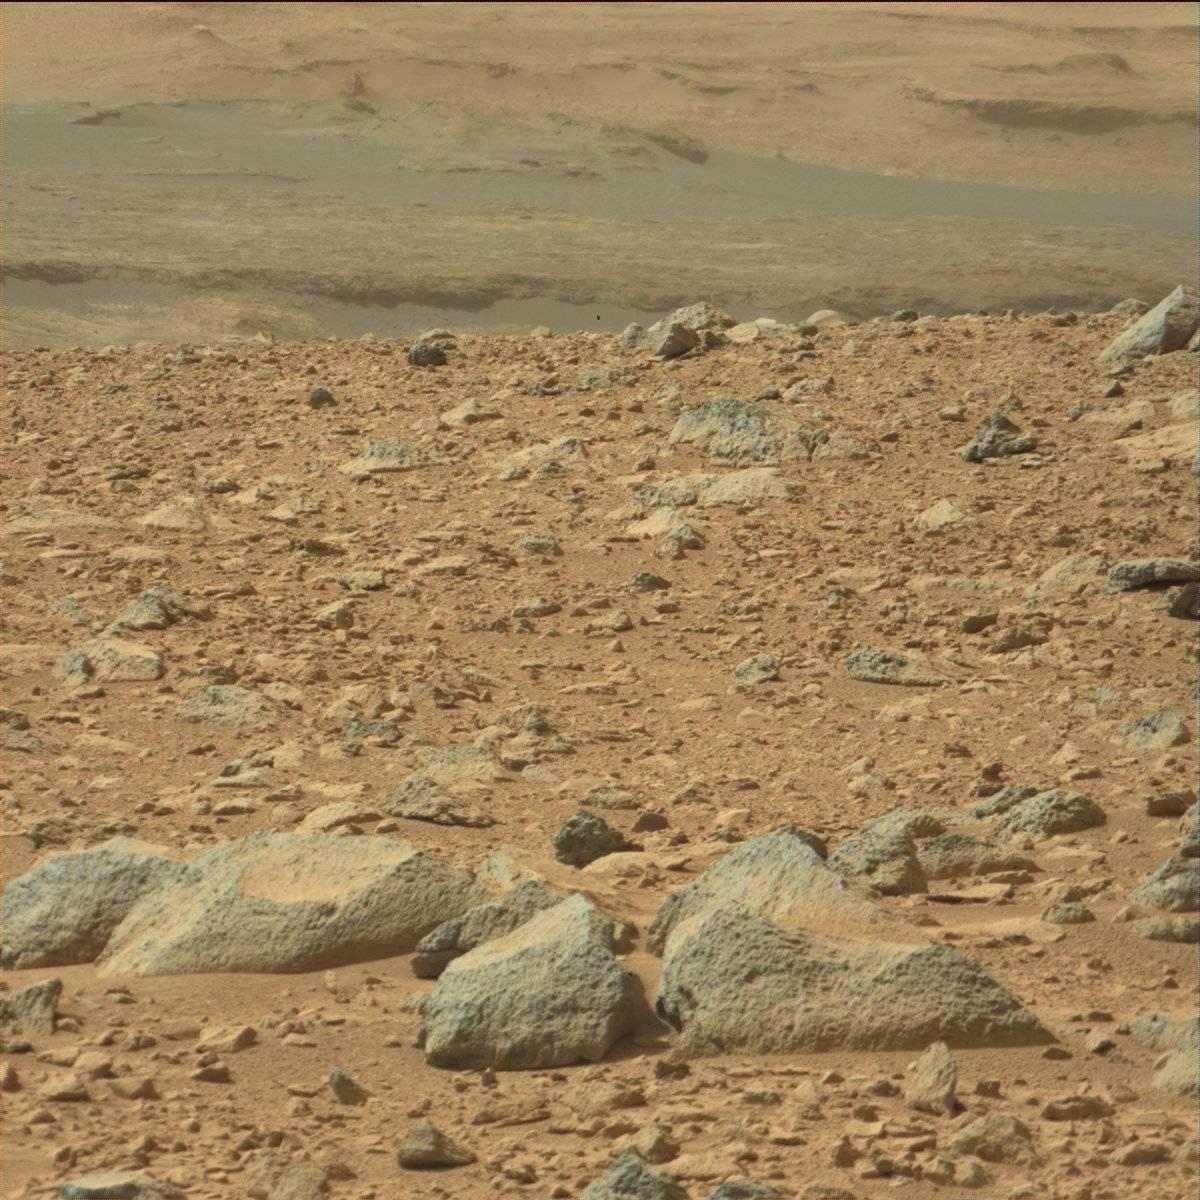
Terrain classes present: Bedrock, Ridge, Sand / Soil